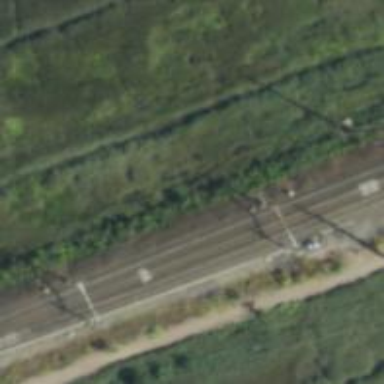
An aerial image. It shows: Railway with electrified contact lines.